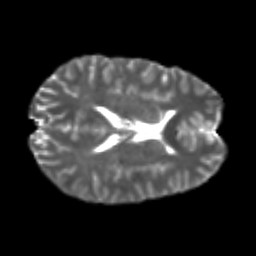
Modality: T2w
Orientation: axial
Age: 22
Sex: male
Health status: healthy
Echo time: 0.074 s